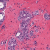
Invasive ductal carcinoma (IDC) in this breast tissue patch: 0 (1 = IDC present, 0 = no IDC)